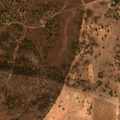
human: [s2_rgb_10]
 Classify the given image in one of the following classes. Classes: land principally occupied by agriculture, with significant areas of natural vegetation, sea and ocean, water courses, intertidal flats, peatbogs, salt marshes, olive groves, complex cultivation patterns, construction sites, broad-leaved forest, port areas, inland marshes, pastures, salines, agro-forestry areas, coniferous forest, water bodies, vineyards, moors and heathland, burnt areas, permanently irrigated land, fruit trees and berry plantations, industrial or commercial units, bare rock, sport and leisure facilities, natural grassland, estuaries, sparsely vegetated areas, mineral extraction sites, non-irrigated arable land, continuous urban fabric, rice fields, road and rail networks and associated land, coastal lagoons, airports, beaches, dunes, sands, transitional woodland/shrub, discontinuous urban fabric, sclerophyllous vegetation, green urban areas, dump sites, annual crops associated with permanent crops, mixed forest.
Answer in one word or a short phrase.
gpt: non-irrigated arable land, agro-forestry areas, transitional woodland/shrub